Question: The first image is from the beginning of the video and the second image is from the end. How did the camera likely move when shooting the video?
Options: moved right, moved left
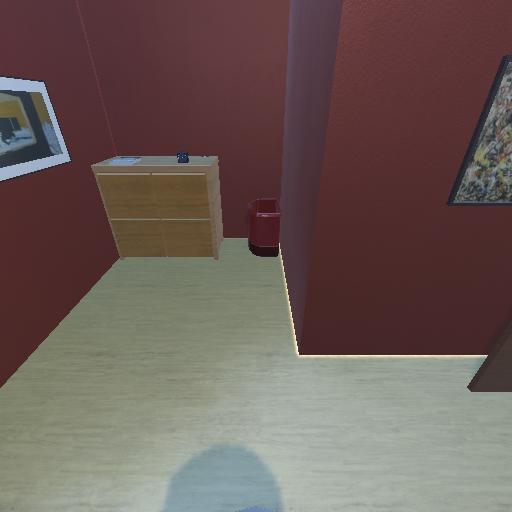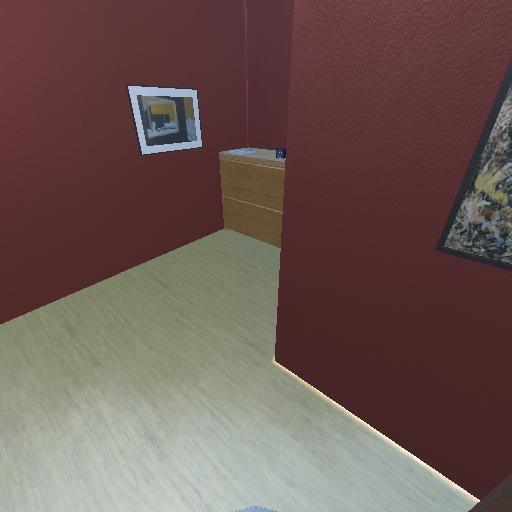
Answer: moved right